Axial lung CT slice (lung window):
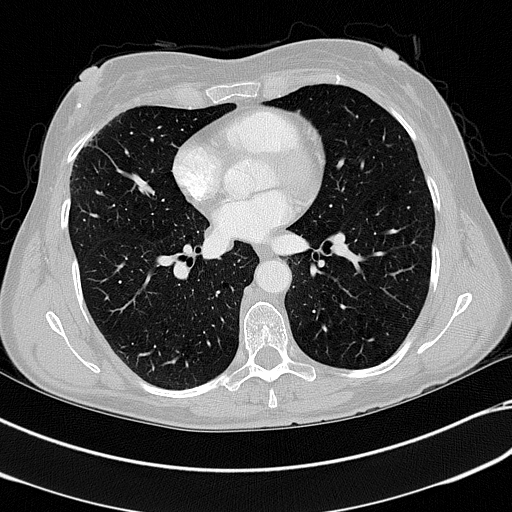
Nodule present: no